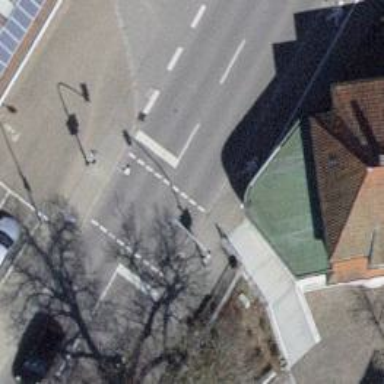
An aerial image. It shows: Pedestrian crossing controlled by traffic signals.